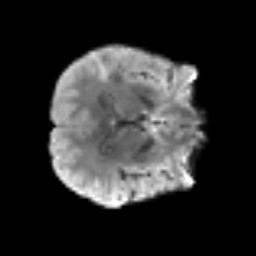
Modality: T2w
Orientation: axial
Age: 63
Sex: male
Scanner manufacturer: siemens
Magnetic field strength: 3 T
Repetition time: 3.2 s
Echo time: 0.081 s